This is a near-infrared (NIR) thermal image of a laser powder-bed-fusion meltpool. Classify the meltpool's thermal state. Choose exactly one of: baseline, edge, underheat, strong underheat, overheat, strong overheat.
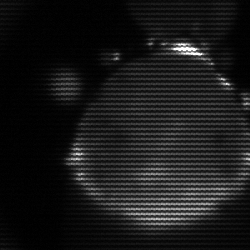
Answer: edge